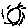
Label: sun